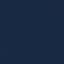
Label: SeaLake